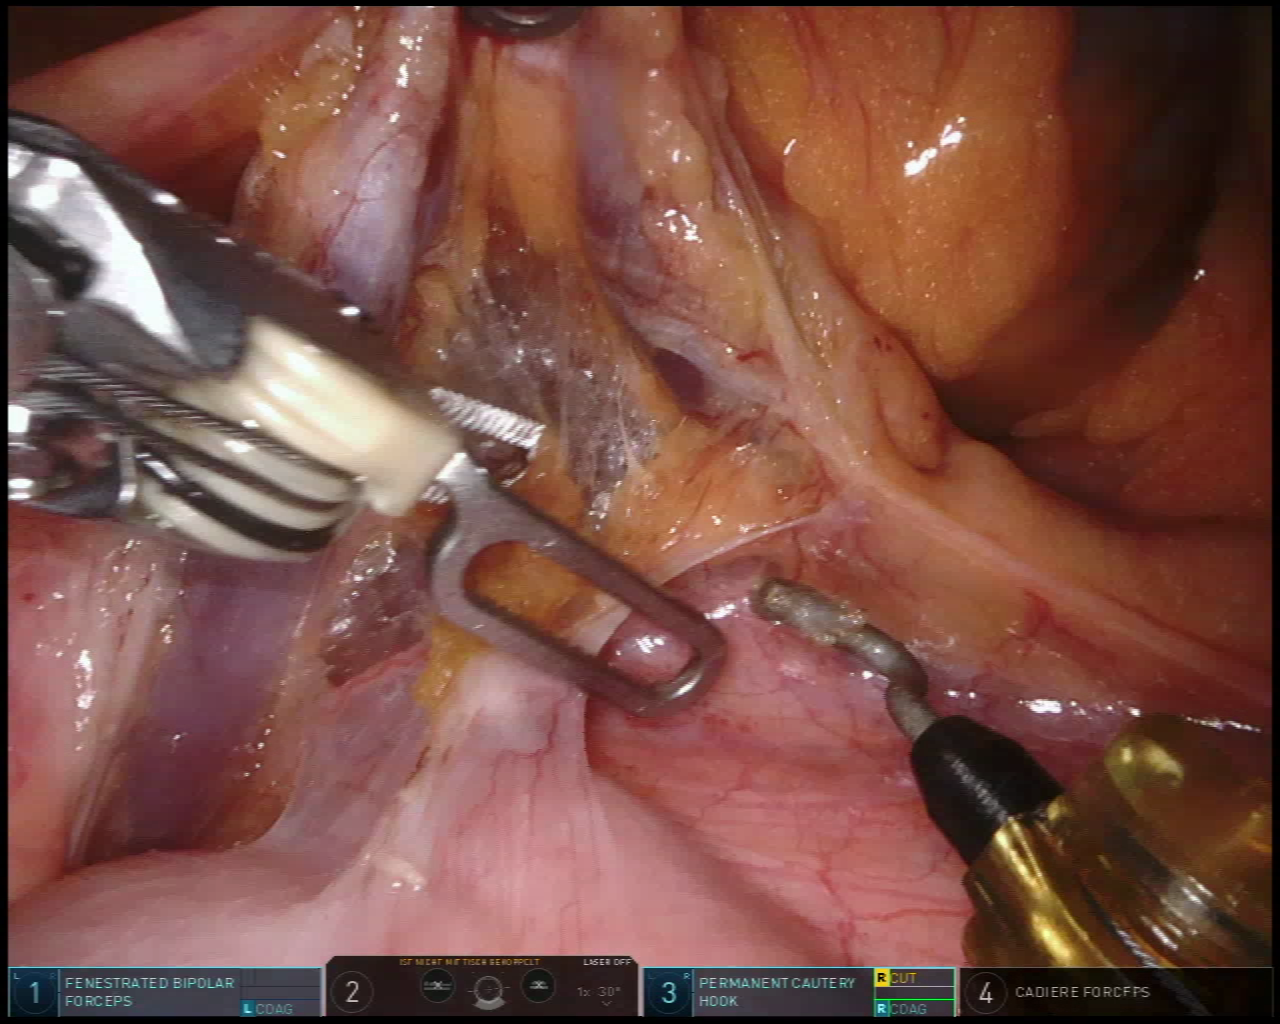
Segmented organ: intestinal_veins
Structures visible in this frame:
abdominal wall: no
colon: yes
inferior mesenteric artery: no
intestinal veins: yes
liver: no
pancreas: no
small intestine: yes
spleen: no
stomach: no
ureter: no
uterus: no
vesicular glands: no